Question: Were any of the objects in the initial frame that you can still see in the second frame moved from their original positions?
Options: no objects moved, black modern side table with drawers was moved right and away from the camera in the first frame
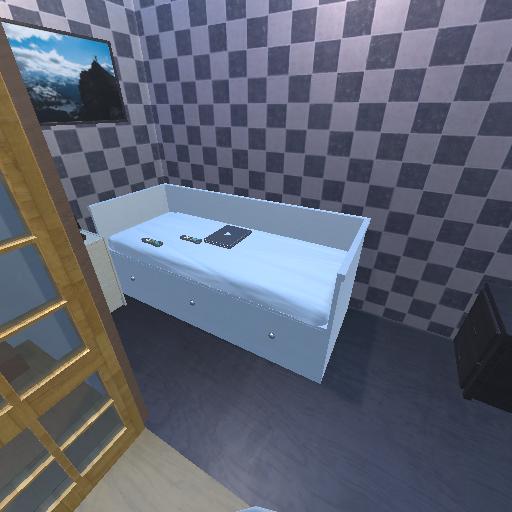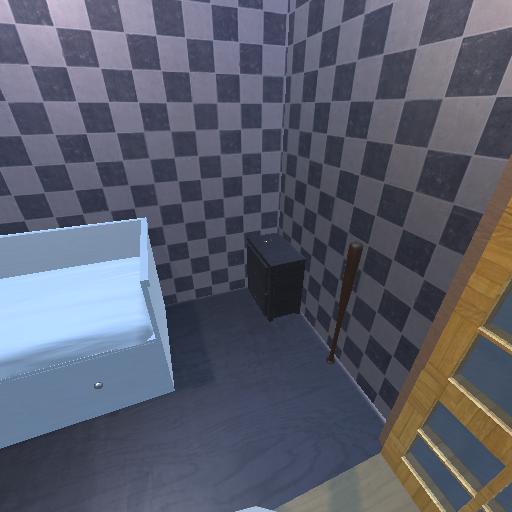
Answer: no objects moved